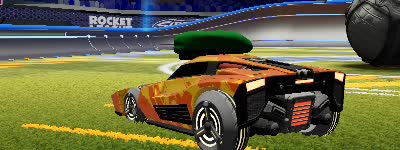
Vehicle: breakout